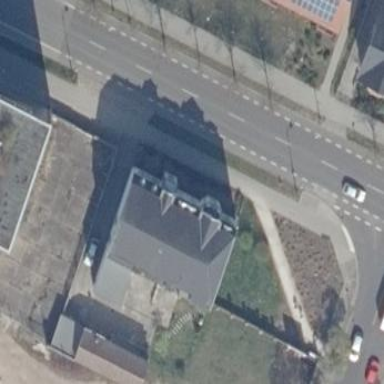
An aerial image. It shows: Apartments building with gambrel-shaped roof.